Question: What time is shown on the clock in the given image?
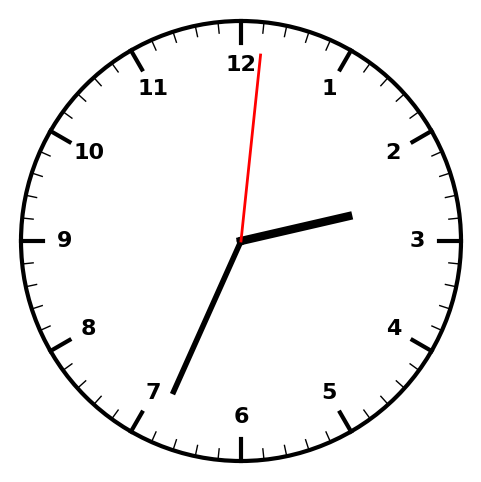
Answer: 02:34:01